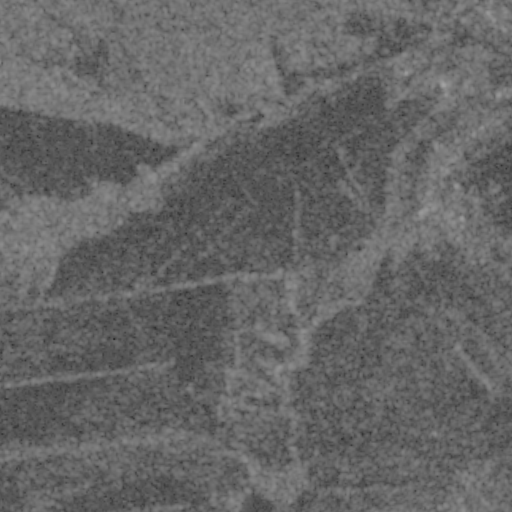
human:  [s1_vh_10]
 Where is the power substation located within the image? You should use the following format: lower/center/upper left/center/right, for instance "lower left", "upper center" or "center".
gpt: The power substation is located in the lower right of the image.
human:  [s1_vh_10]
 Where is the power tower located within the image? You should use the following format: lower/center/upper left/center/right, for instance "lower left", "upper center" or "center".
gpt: The power tower is located in the lower right of the image.
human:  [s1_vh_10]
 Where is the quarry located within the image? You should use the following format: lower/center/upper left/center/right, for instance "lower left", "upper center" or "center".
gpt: There is no quarry in the image.

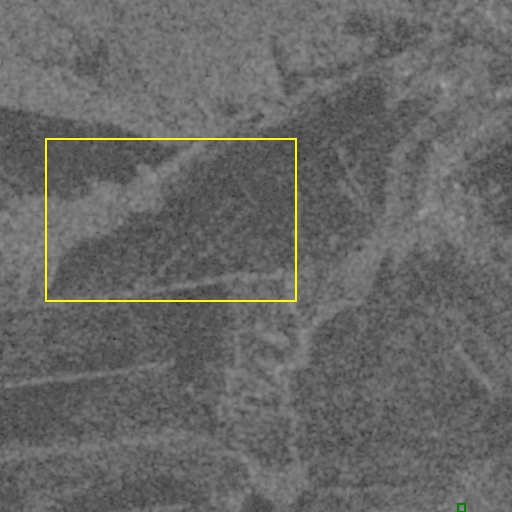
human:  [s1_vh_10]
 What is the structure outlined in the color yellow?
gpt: The structure outlined in yellow is a crop field.
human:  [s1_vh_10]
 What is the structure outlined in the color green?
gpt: The structure outlined in green is a power substation.
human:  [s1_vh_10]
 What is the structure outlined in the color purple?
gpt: There is no purple outline.